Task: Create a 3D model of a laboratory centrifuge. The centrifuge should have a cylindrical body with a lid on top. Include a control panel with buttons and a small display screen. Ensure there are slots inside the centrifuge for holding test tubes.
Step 492:
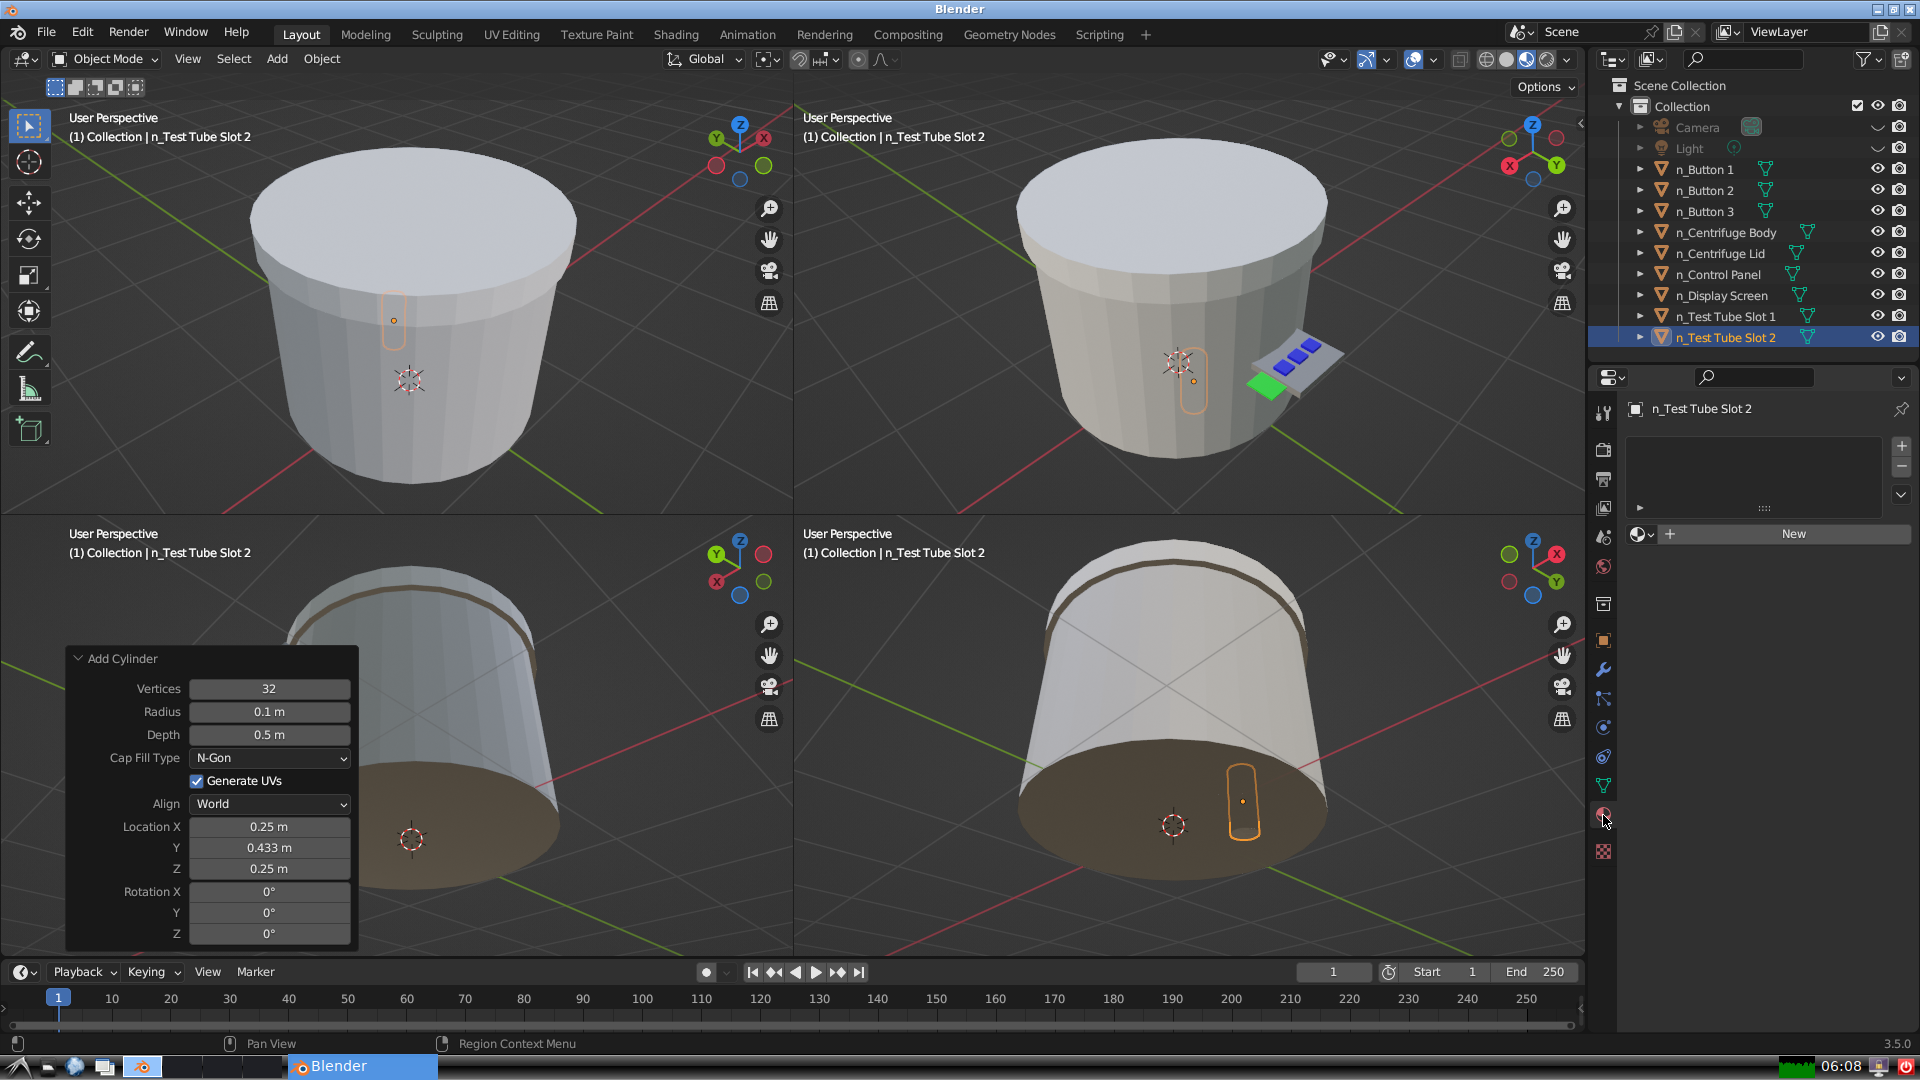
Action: {"mouse_move": [1636, 534]}